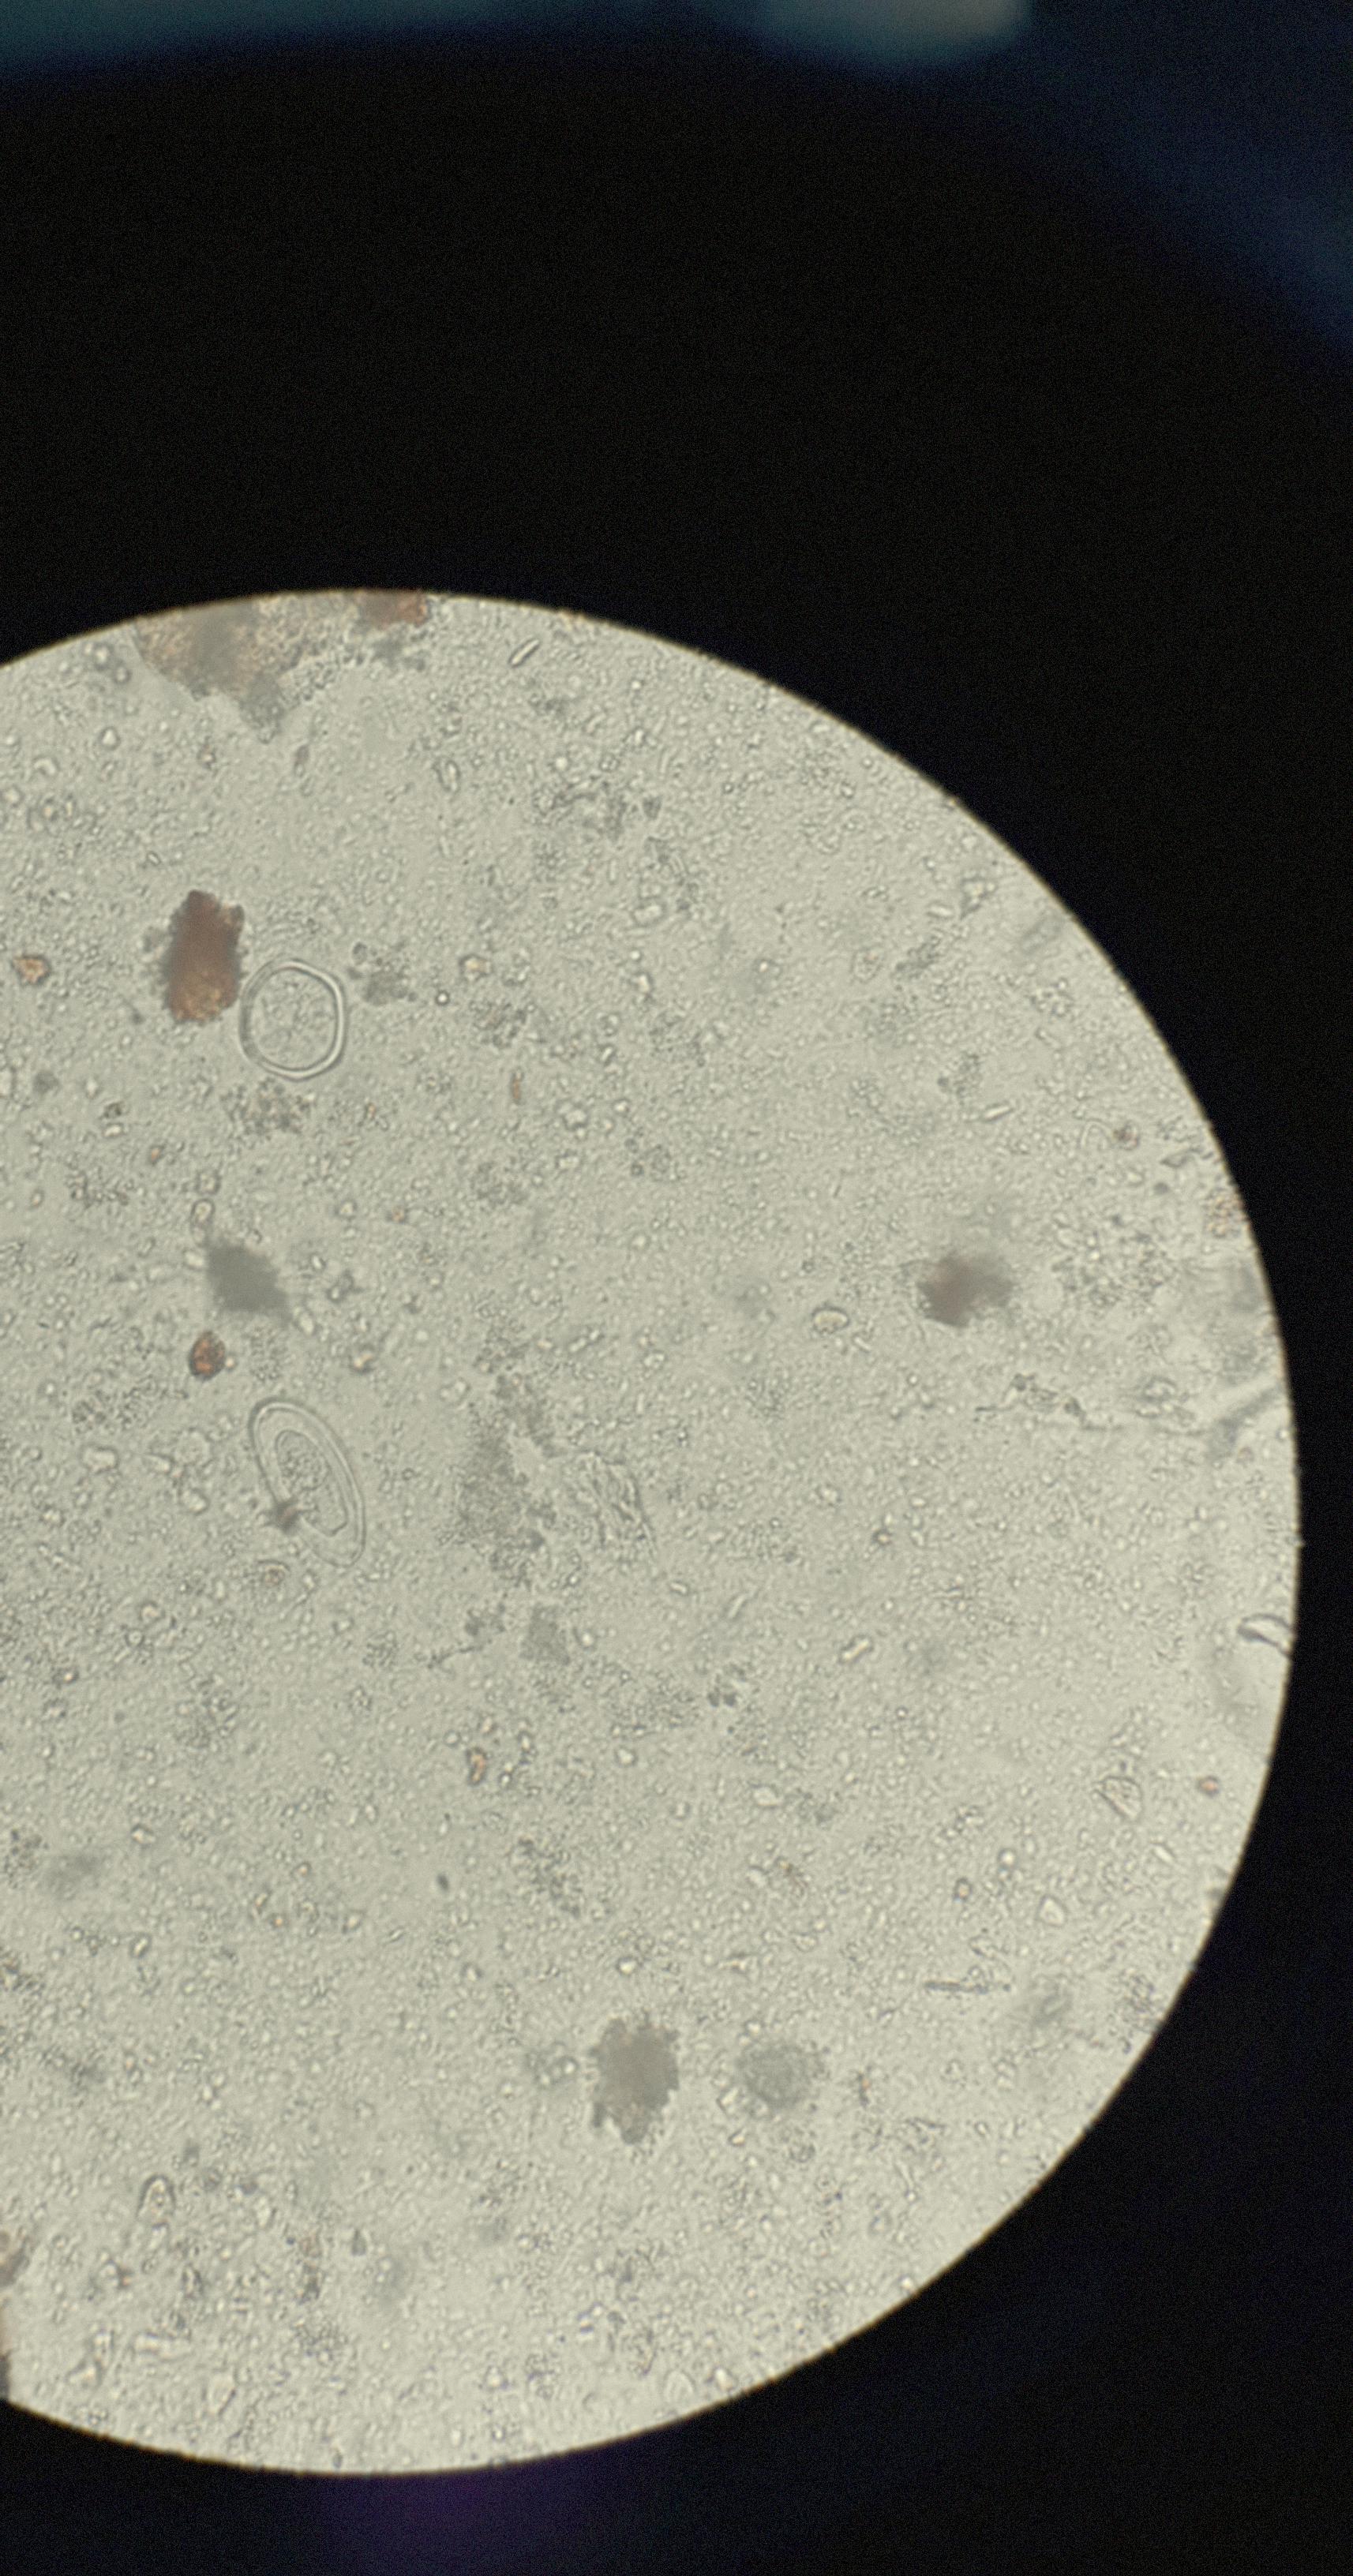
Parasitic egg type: Enterobius vermicularis